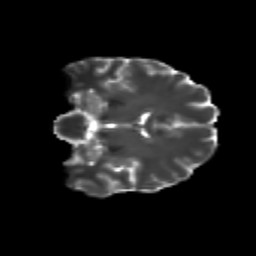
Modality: T2w
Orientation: coronal
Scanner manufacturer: siemens
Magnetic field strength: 3 T
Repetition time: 9.2 s
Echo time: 0.084 s